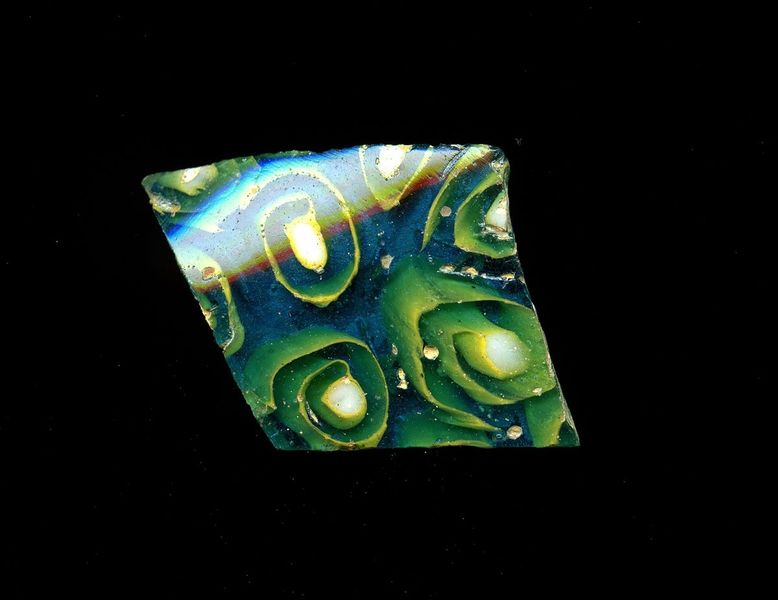
Titel: Fragment eines Gefäßes
Standort: Hamburg
Institution: Museum für Kunst und Gewerbe Hamburg
Schlagwörter: glas, antike, technik, kaiserzeit, aufbewahrung, blumenornamente, gefäß, behälter, frühe kaiserzeit, prinzipat, römische, millefiori, mittlere, späte